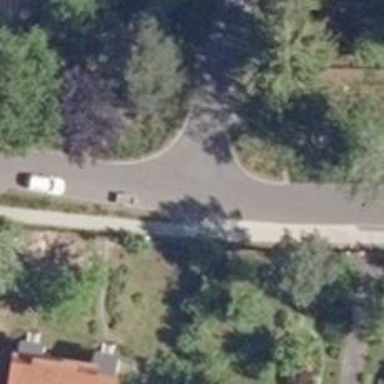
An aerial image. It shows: Residential road with asphalt surface.